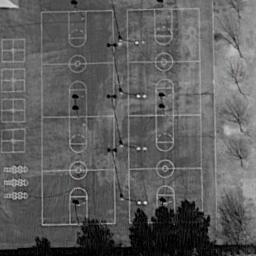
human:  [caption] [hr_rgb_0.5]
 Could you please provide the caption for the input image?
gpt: There are four basketball courts on the open place .

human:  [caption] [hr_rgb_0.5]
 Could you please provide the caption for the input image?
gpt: The playground has several nested basketball courts .

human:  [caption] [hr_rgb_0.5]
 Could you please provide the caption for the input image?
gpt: Four basketball courts on the vacant lot and some sport areas beside .

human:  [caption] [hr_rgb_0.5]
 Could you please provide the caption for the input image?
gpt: Next to the trees are some neatly arrayed basketball courts .

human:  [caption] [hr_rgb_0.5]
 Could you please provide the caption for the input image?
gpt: Many trees are near four basketball courts .